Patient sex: M
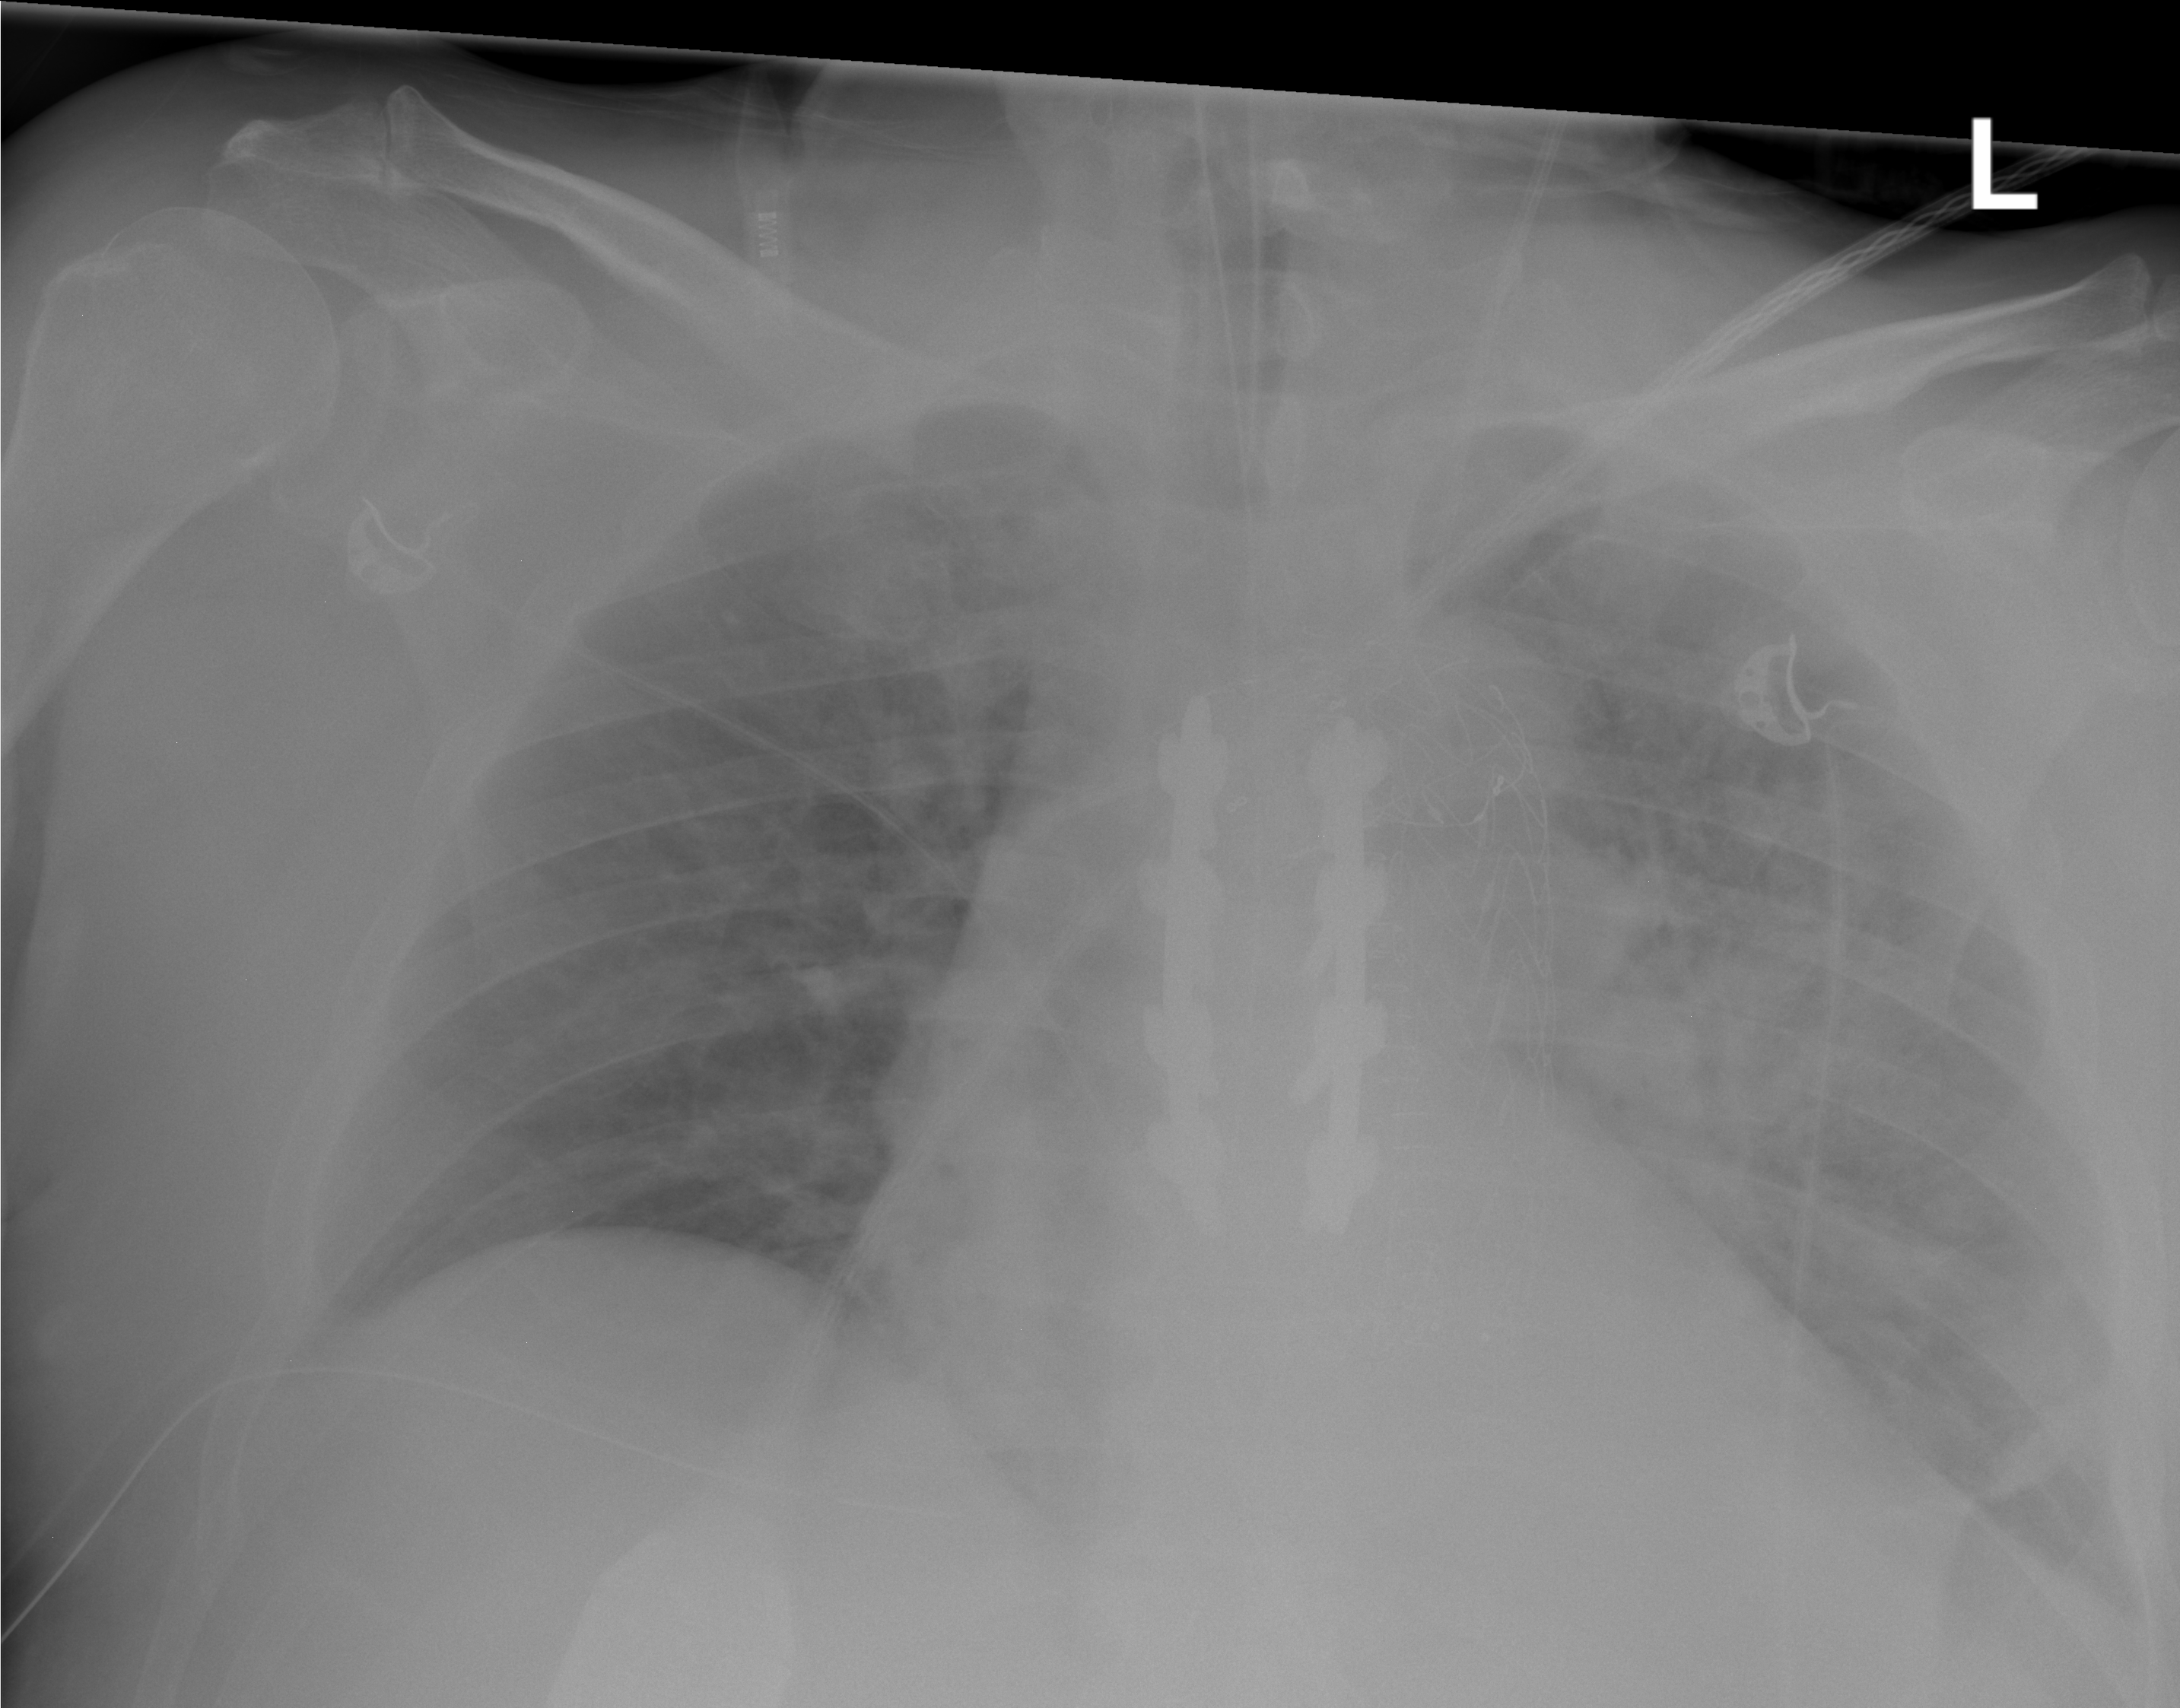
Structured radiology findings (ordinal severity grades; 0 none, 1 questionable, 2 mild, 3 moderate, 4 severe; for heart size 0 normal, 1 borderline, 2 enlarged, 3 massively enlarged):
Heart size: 2
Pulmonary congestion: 0
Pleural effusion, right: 0
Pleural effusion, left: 1
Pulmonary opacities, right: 0
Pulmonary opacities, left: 3
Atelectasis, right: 0
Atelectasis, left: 1